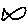
Label: fish